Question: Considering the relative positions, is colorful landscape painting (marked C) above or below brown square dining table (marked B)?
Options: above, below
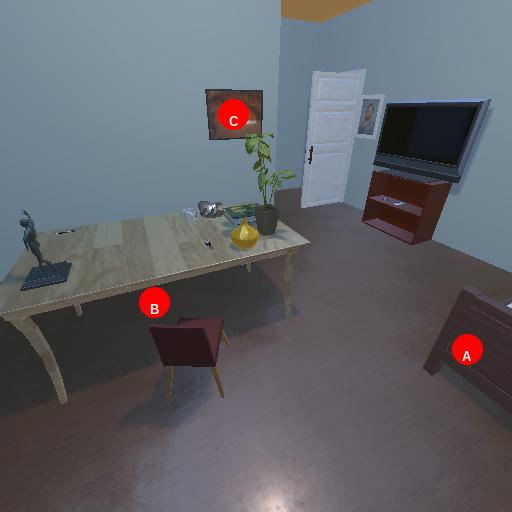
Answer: above